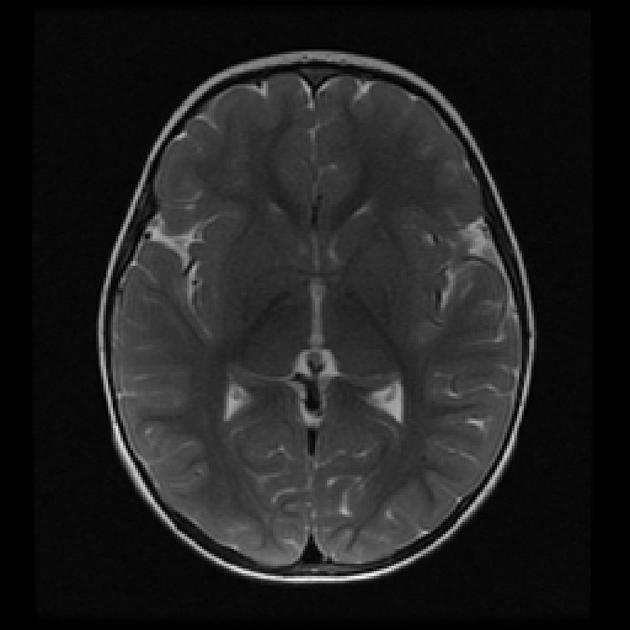
Label: notumor